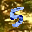
Label: 5